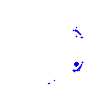
Particle: pion